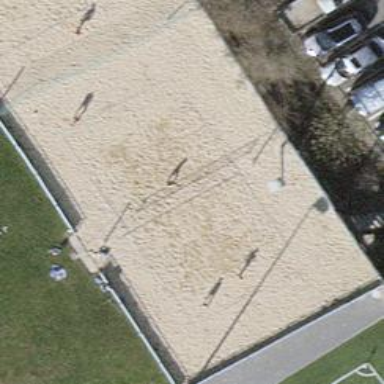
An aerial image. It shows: Sandy pitch for beach volleyball.